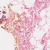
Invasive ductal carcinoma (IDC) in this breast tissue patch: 0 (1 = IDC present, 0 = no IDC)